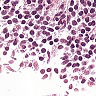
Metastatic tissue present: no